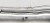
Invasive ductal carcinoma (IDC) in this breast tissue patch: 0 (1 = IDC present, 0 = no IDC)